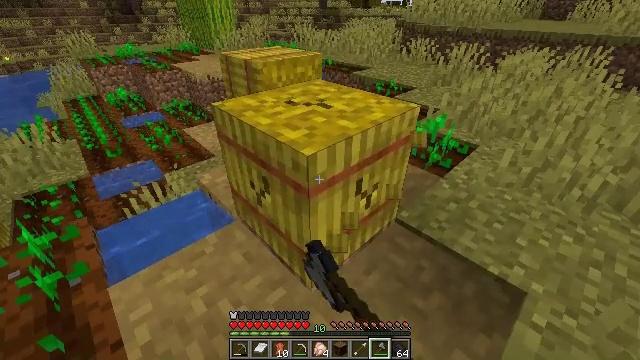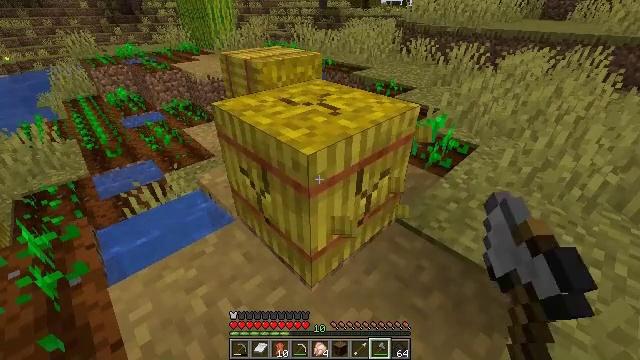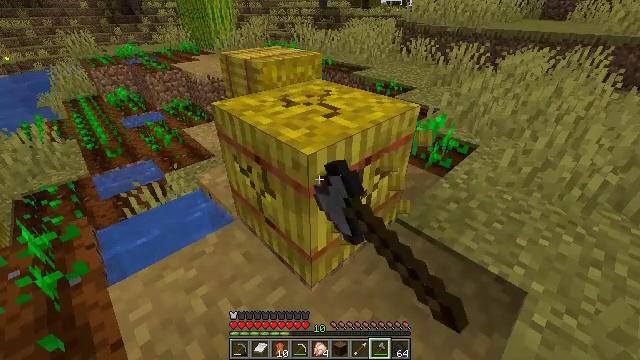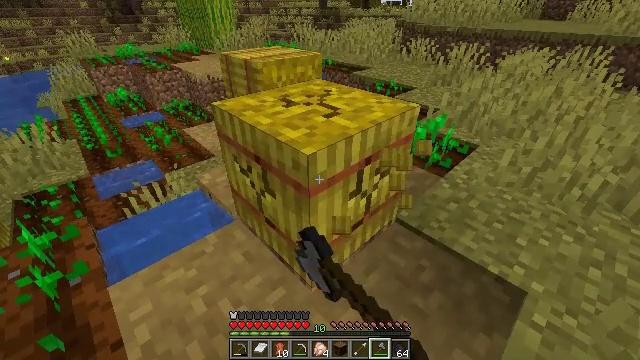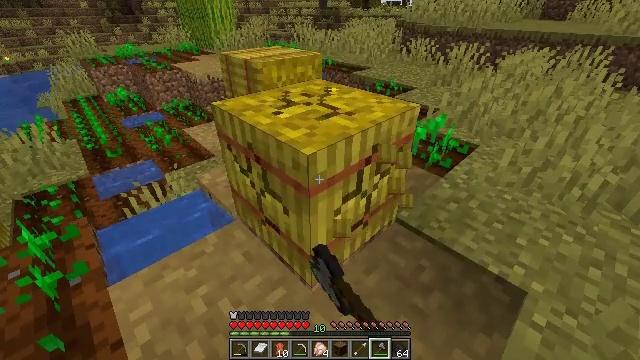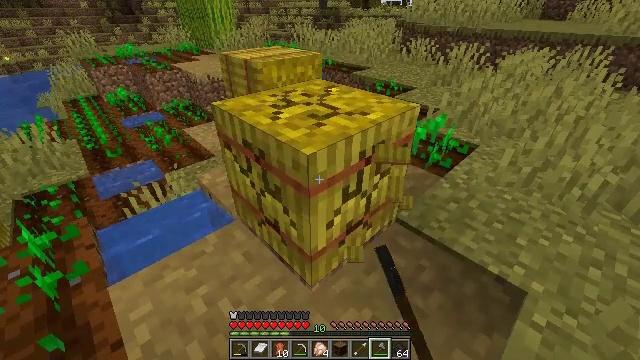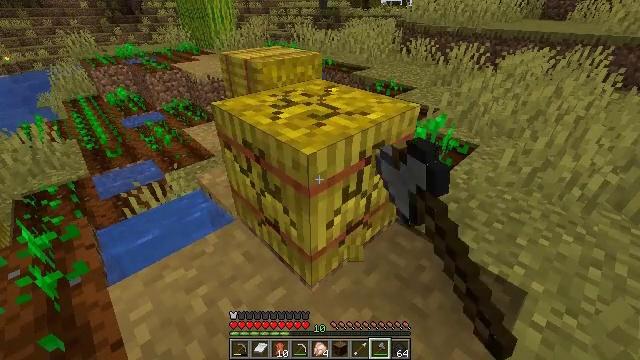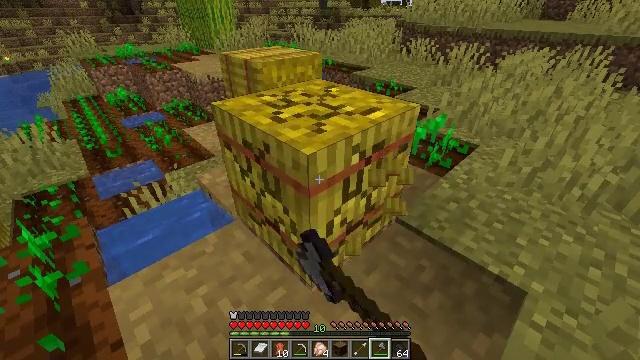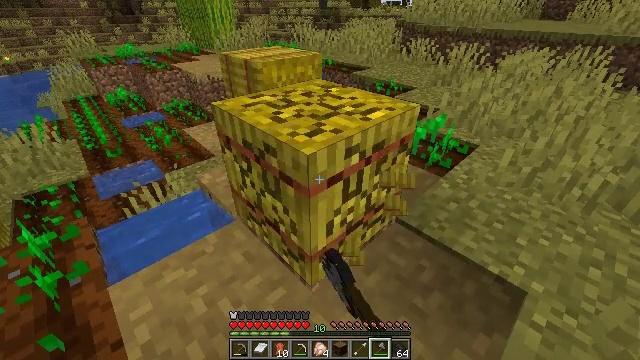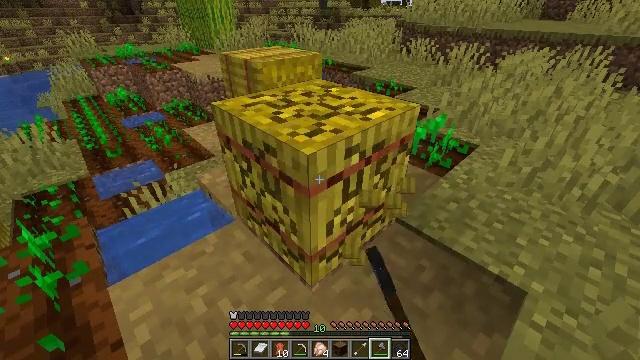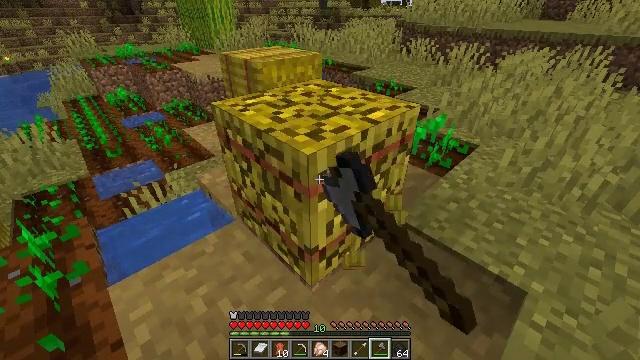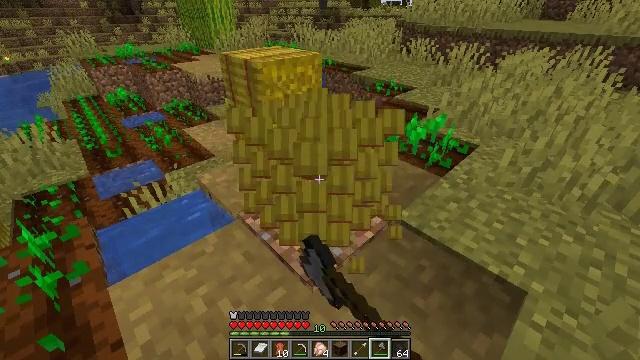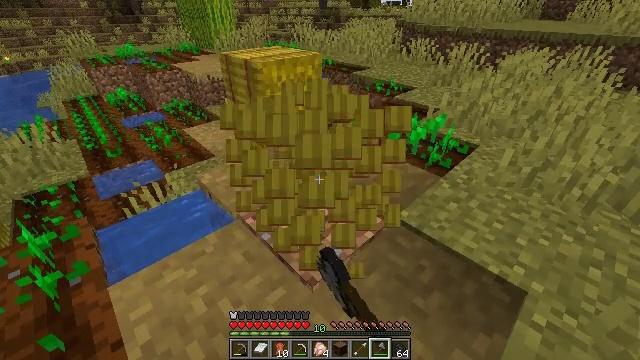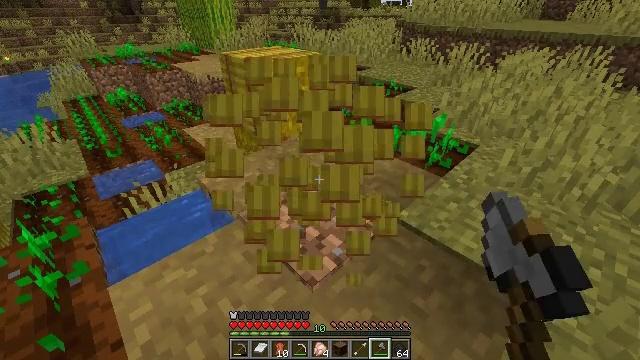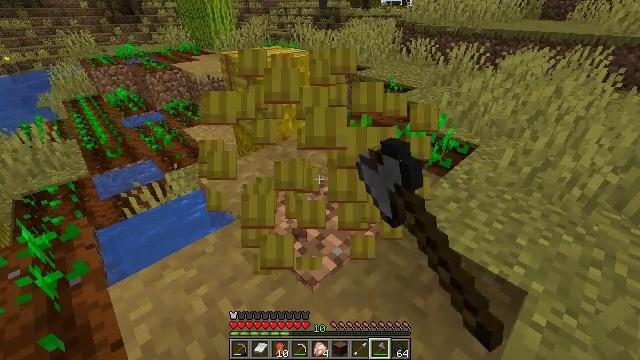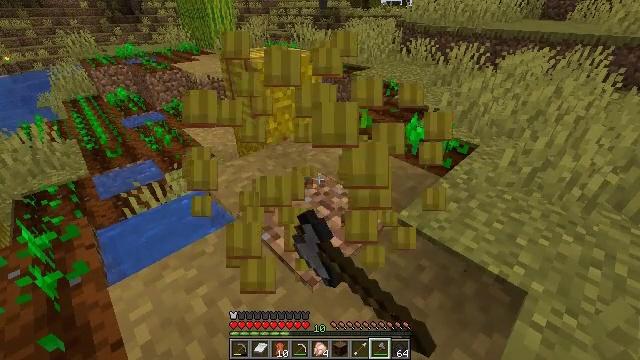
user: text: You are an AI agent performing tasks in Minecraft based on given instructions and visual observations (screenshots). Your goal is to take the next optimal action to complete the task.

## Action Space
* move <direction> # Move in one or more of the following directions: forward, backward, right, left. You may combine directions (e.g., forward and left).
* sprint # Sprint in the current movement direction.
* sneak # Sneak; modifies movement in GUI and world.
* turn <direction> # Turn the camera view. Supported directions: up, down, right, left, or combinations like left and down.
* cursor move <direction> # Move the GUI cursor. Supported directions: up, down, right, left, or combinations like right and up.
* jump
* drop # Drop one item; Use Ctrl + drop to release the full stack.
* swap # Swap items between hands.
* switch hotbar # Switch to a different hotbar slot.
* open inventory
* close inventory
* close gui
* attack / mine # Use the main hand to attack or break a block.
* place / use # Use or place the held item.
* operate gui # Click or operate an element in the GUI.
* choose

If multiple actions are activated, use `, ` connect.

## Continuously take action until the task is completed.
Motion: motion action
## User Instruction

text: Collect a hay block for crafting.
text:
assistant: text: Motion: attack / mine
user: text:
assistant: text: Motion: attack / mine
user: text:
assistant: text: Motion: attack / mine
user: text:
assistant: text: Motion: attack / mine
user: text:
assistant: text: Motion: attack / mine
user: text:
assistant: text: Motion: attack / mine
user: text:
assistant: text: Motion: attack / mine
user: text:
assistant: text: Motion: attack / mine
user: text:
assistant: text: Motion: attack / mine
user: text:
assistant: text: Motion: attack / mine
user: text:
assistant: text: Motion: attack / mine
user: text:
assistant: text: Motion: attack / mine
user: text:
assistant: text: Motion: attack / mine
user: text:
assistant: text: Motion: attack / mine
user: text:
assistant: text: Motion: attack / mine
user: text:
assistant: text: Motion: attack / mine
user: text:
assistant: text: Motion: attack / mine
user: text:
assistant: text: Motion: attack / mine
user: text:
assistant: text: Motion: move forward
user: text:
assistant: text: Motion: move forward
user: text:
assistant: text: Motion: move forward, turn left and up
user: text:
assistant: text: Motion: move forward, turn left and up
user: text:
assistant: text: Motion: move forward
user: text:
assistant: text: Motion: move forward
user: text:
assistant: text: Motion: move forward
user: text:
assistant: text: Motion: move forward, attack / mine
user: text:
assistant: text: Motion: move forward, attack / mine
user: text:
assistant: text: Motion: attack / mine
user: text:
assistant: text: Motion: turn down, attack / mine
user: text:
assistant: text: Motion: turn right and down, attack / mine